Question: As shown in the below screenshot, hangout app is fully transparent and it has background-shadow applied to it as well.

I tried several approach with no luck by applying css styling to "html" and "body" tag to the page and by using "frame: none" option while creating new window, but it doesn't work.
How to make Google chrome package app like this?
Anyone have any idea?
Here is the code on which I am experimenting.
'''
{
"manifest_version" : 2,
"name" : "Demo App",
"version" : "0.1",
"description" : "Demo Purpose",
"app" : {
"background" : {
"scripts" : ["background.js"]
}
},
"permissions" : ["experimental"]
}
'''
:
'''
chrome.app.runtime.onLaunched.addListener(function() {
chrome.app.window.create("index.html", {
frame: "none",
id: "DemoWindow",
resizable : false,
innerBounds : {
left: 600,
maxWidth: 150,
maxHeight: 150
}
});
});
'''
'''
<!DOCTYPE html>
<html>
<head>
<style type="text/css">
.title-area {
-webkit-app-region: drag;
}
html, body {
margin: 0;
padding: 0;
border: none;
outline: none;
overflow: hidden;
background-color: transparent;
}
</style>
</head>
<body>
<div class="title-area">Hello World</div>
</body>
</html>
'''
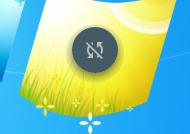
Answer: Unfortunately you can't currently do this. We have white-listed the hangouts app to be able to use the APIs needed for this.
Opening up these APIs to third parties has the potential for security problems (specifically, phishing and click jacking attacks). Solving these security issues will require a large effort, so we wanted to see if the API was considered useful with a partner app (hangouts) before undertaking that effort.
We're now considering our options and may open the API up to third party apps in the future.